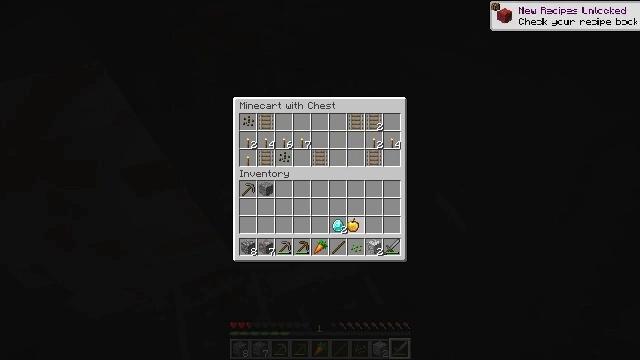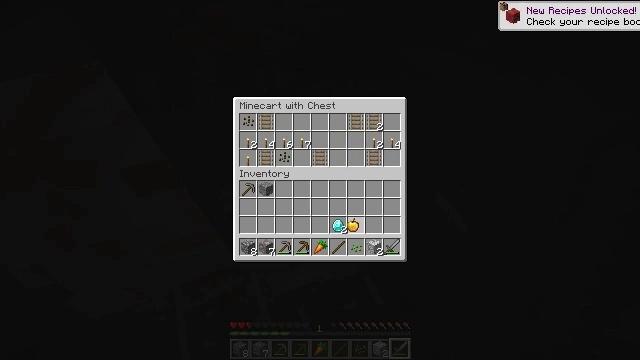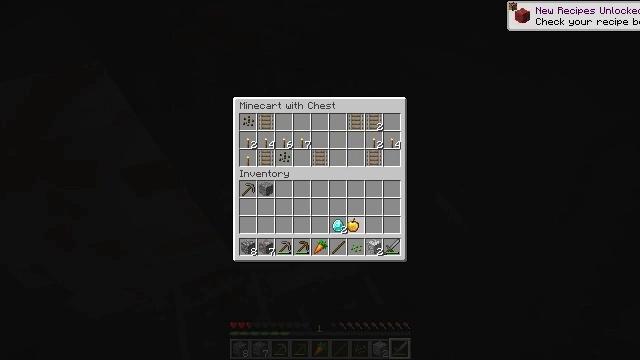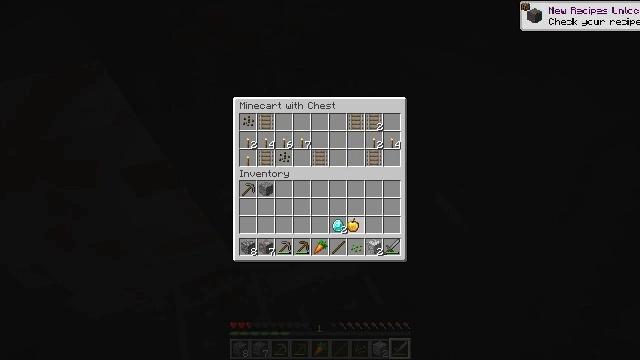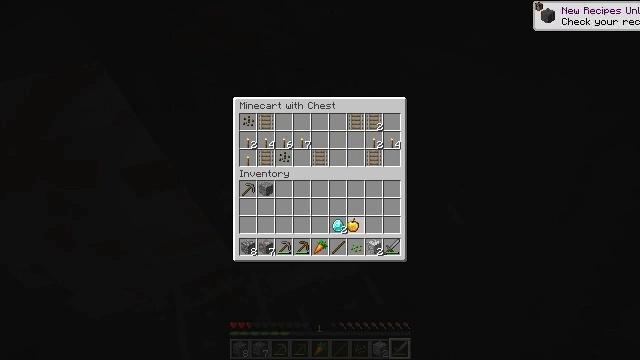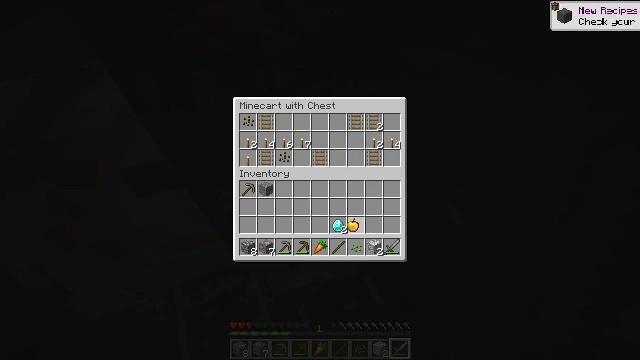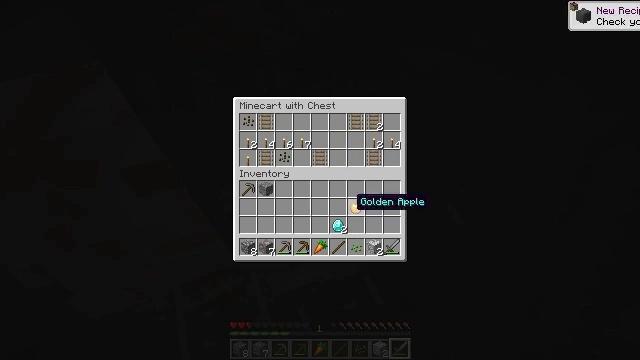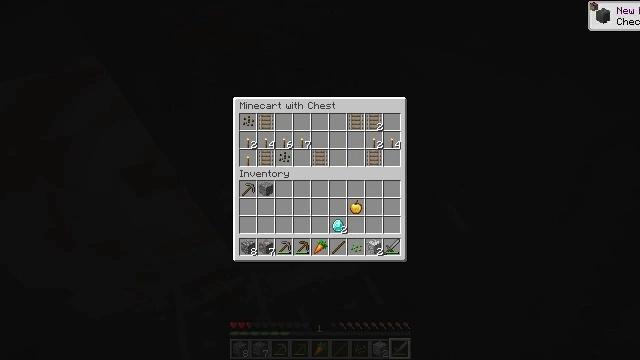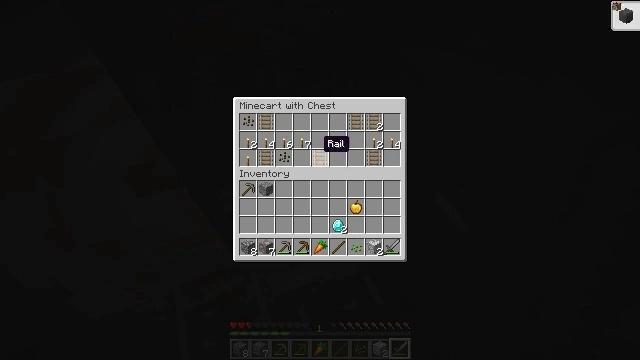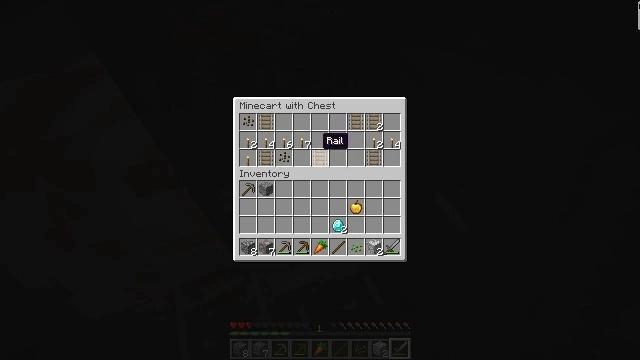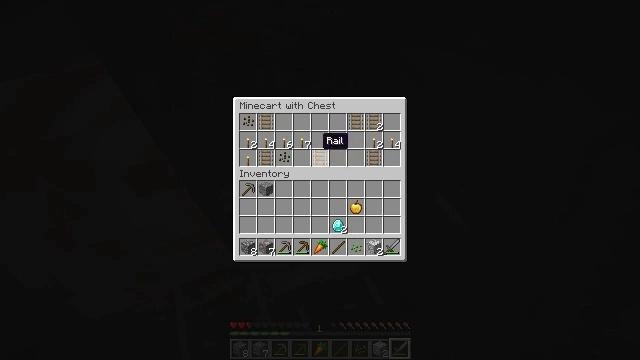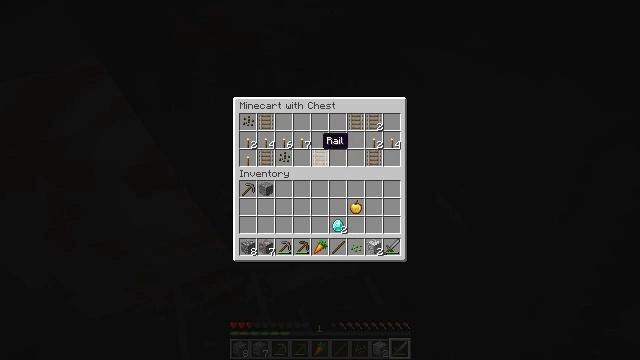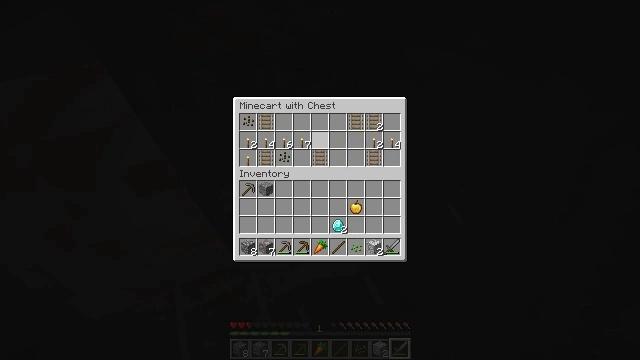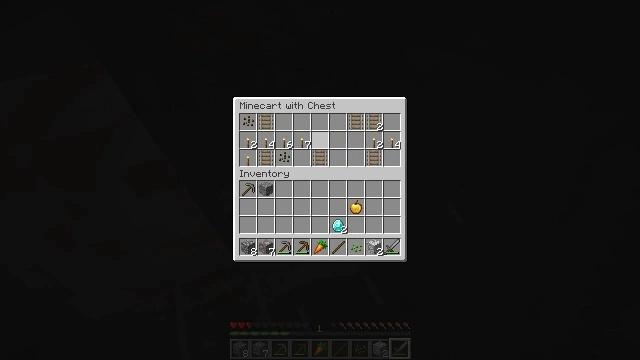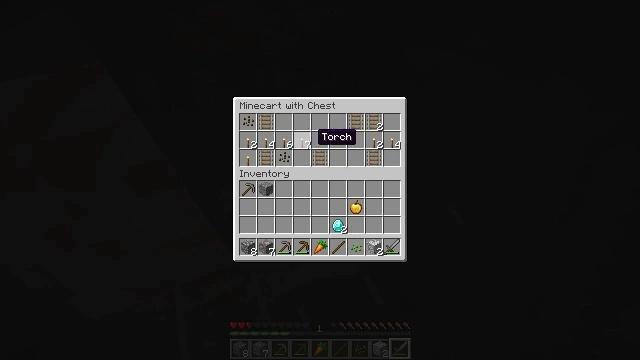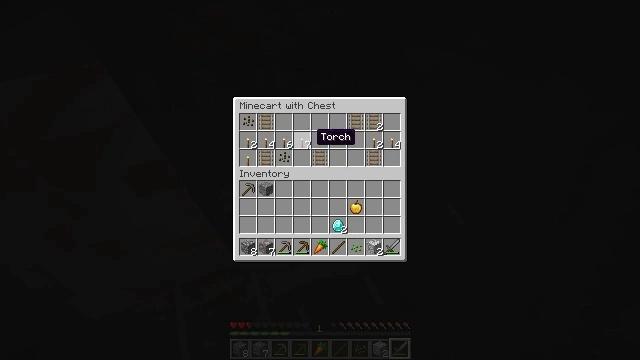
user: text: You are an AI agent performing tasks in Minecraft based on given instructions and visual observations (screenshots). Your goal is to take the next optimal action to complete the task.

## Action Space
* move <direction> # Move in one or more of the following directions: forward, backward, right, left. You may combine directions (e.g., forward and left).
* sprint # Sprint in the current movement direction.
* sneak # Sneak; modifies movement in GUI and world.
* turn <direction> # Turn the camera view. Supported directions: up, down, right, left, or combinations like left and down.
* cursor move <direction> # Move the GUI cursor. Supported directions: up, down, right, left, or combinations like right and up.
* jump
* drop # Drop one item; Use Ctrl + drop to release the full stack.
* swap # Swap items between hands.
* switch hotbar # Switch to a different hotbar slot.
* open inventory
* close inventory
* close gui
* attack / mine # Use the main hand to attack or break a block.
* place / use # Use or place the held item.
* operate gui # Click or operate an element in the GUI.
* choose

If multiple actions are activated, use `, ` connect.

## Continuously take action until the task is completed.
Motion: motion action
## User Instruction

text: Break the gravel block.
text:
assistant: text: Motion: no_op
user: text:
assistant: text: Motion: attack / mine
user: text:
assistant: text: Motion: attack / mine
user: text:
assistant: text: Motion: attack / mine
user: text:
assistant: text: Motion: attack / mine
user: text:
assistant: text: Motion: turn up
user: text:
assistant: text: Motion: turn left and up
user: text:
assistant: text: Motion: turn left and up
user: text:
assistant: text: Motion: no_op
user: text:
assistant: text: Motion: no_op
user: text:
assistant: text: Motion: no_op
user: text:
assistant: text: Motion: no_op
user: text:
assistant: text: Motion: no_op
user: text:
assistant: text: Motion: no_op
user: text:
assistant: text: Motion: no_op
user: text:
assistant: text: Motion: no_op
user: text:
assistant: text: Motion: no_op
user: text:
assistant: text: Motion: attack / mine
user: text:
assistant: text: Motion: attack / mine
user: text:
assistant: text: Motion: attack / mine
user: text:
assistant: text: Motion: turn left
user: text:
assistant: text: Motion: turn left
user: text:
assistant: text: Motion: no_op
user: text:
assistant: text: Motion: no_op
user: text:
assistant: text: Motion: no_op
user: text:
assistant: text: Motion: attack / mine
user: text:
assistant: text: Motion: attack / mine
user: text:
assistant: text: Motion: attack / mine
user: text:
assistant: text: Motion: attack / mine
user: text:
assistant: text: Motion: no_op